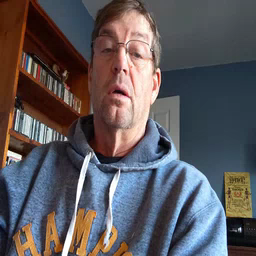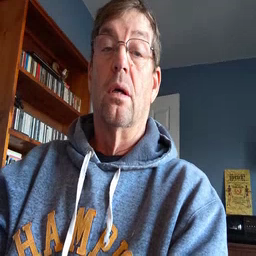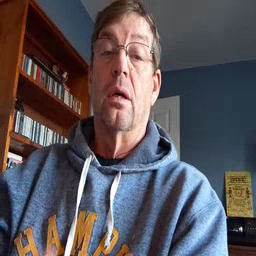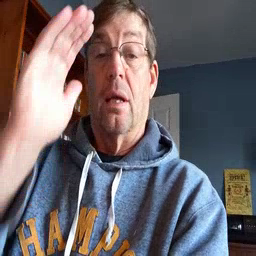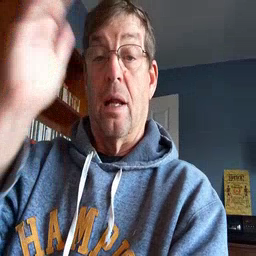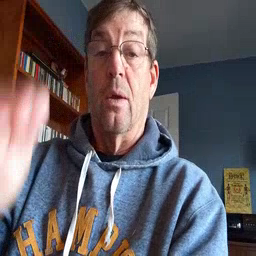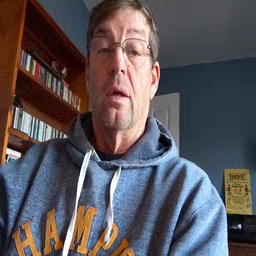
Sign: hello